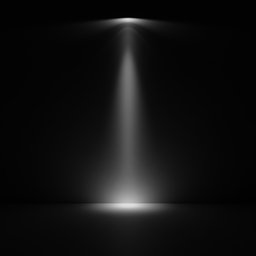
Label: lighting